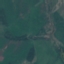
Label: Pasture